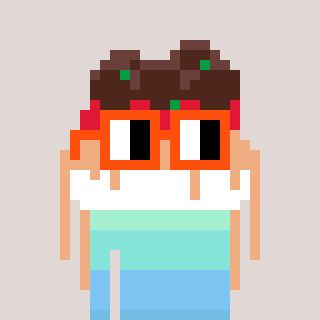
a pixel art character with square orange glasses, a spaghetti-shaped head and a green-colored body on a warm background